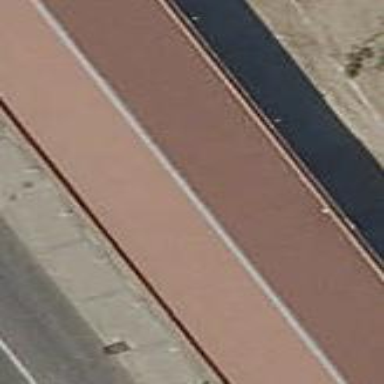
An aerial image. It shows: View of roof of building.